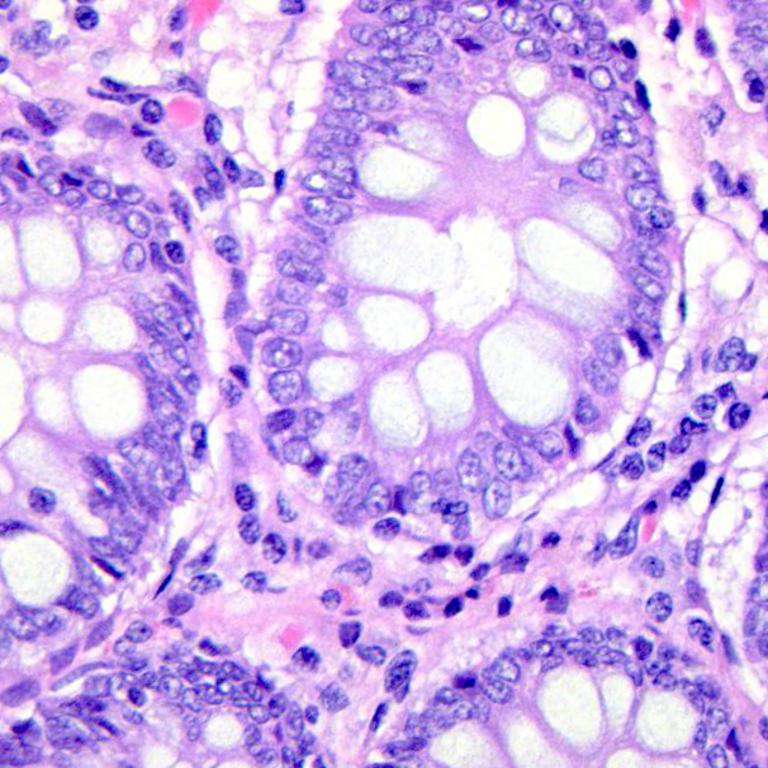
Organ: colon
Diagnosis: benign